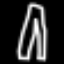
Label: pants